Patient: sex M, age 63
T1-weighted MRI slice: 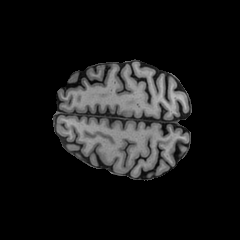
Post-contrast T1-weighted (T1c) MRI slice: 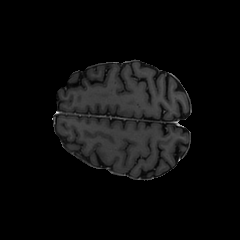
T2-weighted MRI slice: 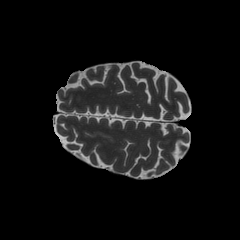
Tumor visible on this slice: no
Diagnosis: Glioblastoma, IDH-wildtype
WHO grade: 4